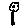
Label: flower